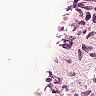
Metastatic tissue present: no